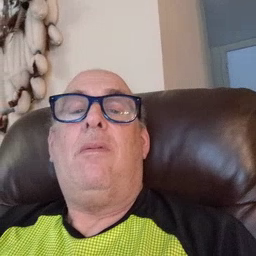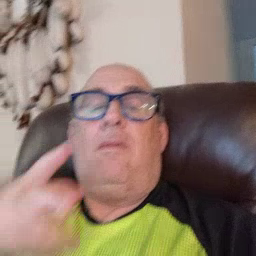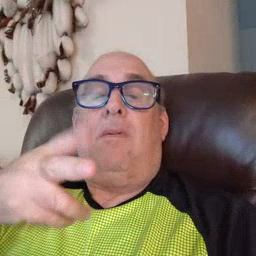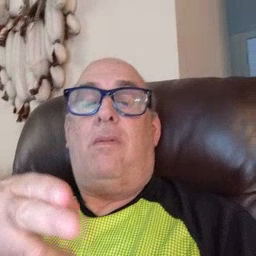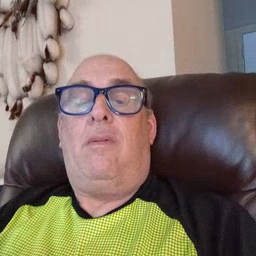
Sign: cut